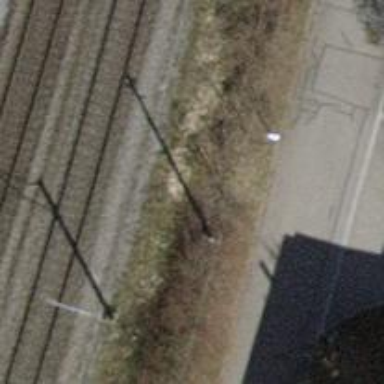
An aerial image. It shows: Straight power pole.